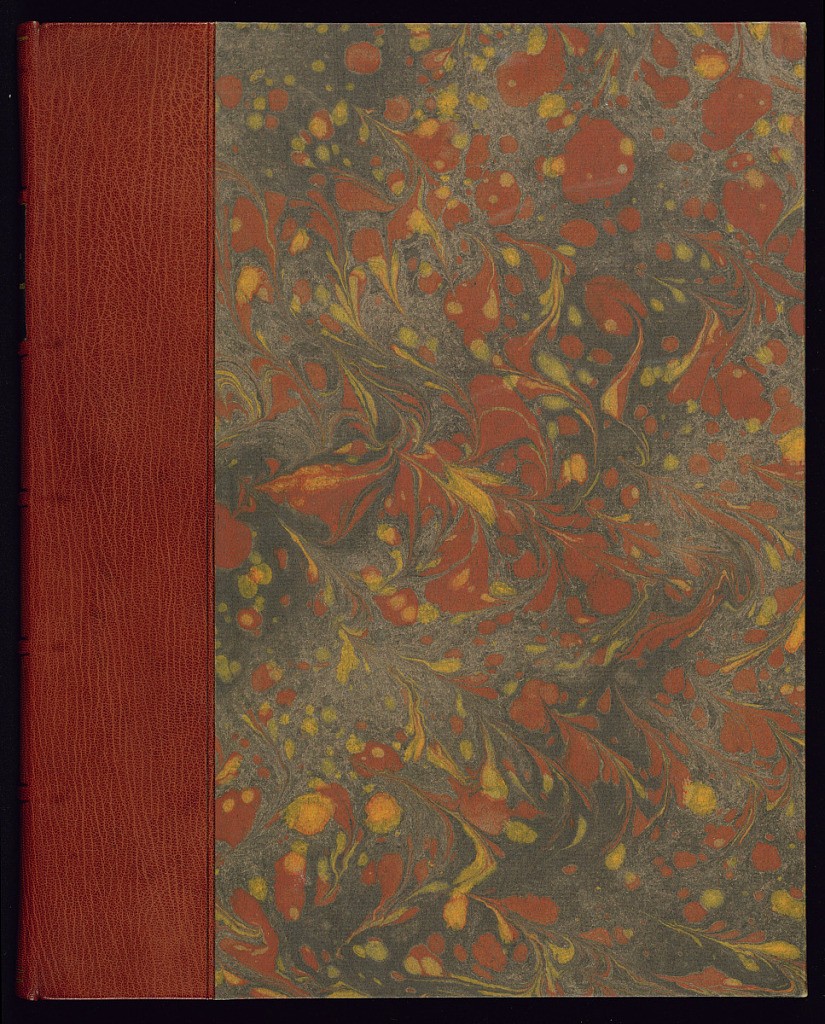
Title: Album of Arabesque Designs
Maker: Laurent Guyot, French, 1756 - 1808
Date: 1788
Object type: Album
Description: Album of arabesque ornament designs and interior wall elevations featuring rococo and neoclassical motifs bound with a collotype reproduction of an 18th-century interior wall elevation.